Question: The client-side state is not hydrated from the server after creating a new store
CodeSandBox Link - <URL>
Steps to reproduce the behavior:
1. Run the app on the link above.
2. Login with any username/password
3. On login, the token is saved to the cookie, and the page redirects to the dashboard
4. In the console on the dashboard page, I am printing the current state, which appears okay as we are logged in.
5. Now refresh the dashboard page.
6. Server gets token via cookie and is authenticated
7. But when a new store is created on the client, it doesn't get the hydrated/updated state.
8. Same can be confirmed from auth state being printed in the console.log of this page.
## Expected behavior
On page reload, upon hydration client should also get authenticated, and hence console would print logged in true.
## Screenshots

You can clearly see in the screenshot above that as per hydration ('__NEXT_REDUX_WRAPPER_HYDRATE__'), the state is updated correctly but on console log on the client-side, I am getting 'loggedin' as false.
- -
## Additional context
I am stuck at it for a while and really don't know if there is anything wrong with my code or is a bug. Please look into it and suggest accordingly.
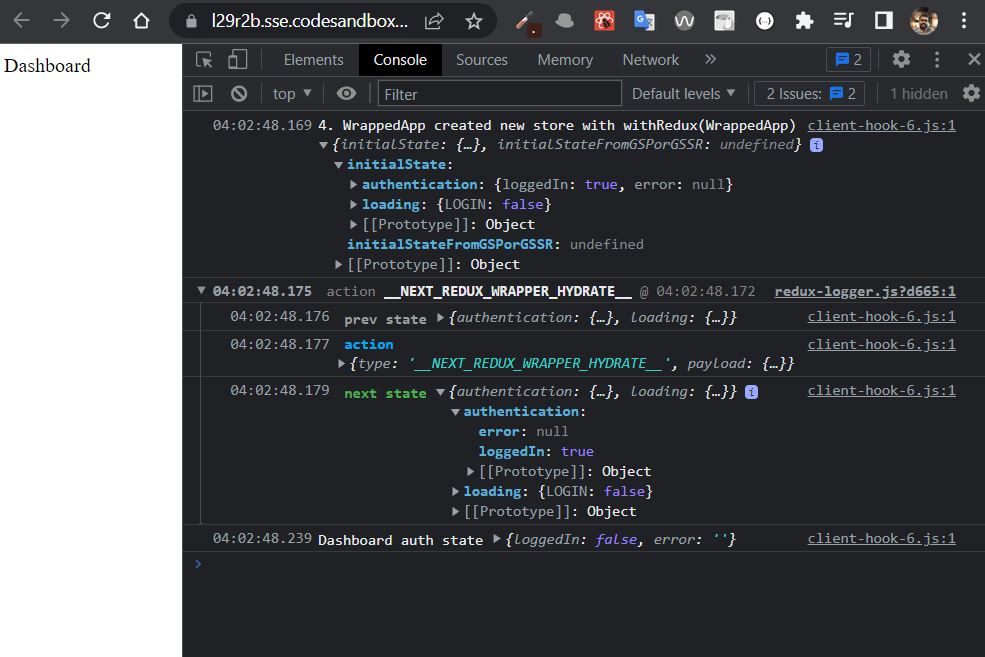
Answer: You have a minor misconfiguration. 'next-redux-wrapper' already <URL> a Provider with the correct store. You need to remove the extra provider you're putting in '_app.js'. That was the reason why the component wasn't getting the correct data.
'''
render() {
const { Component, pageProps, router } = this.props;
return <Component {...pageProps} router={router} />;
}
'''